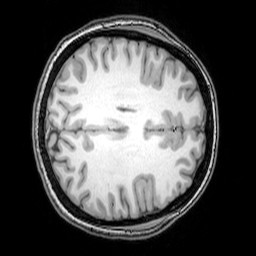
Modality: T1w
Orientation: axial
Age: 23
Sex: female
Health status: healthy
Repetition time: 0.081 s
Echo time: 0.037 s